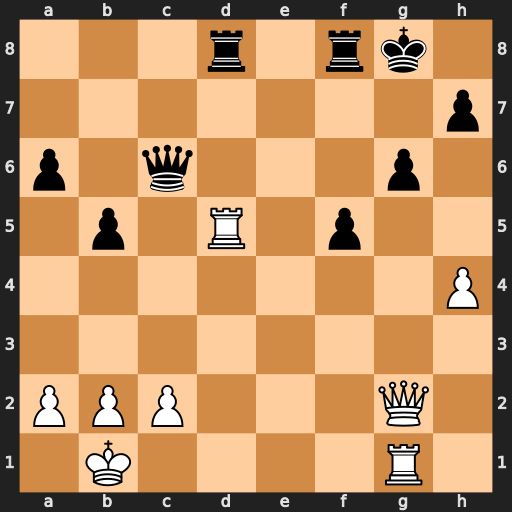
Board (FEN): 3r1rk1/7p/p1q3p1/1p1R1p2/7P/8/PPP3Q1/1K4R1
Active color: w
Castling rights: -
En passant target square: -
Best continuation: Rxd8 Qxg2 Rxf8+ Kxf8 Rxg2